Question: I am using Horizontal Listview to display the four images in a screen fitted, such that these images will be obtained from Database.
My main.xml is as follows
'''
<RelativeLayout xmlns:android="http://schemas.android.com/apk/res/android"
xmlns:tools="http://schemas.android.com/tools"
android:layout_width="match_parent"
android:layout_height="match_parent" >
<com.test.hlistview.HorizListview
android:id="@+id/hlvSimpleList"
android:layout_width="match_parent"
android:layout_height="match_parent" />
</RelativeLayout>
'''
MainActivity class is as follows
'''
public class MainActivity extends Activity {
HorizListview hlist;
private int[] imageid = new int[] { R.drawable.lion, R.drawable.love,
R.drawable.android, R.drawable.handshake };
private String[] imagename = new String[] { "Lion", "Love", "Android",
"Handshake" };
List<Details> additems;
@Override
protected void onCreate(Bundle savedInstanceState) {
super.onCreate(savedInstanceState);
setContentView(R.layout.activity_main);
hlist = (HorizListview) findViewById(R.id.hlvSimpleList);
additems = new ArrayList<Details>();
Log.i("Length of array", "size is" + imagename.length);
int length = imagename.length;
for (int i = 0; i < length; i++) {
Details det = new Details(imageid[i], imagename[i]);
additems.add(det);
}
CAdapter c = new CAdapter(this, additems);
hlist.setAdapter(c);
}
}
'''
I have imageview and Textview in a tablelayout , that xml is as follows which i named as photo.xml
'''
<?xml version="1.0" encoding="utf-8"?>
<TableLayout xmlns:android="http://schemas.android.com/apk/res/android"
android:layout_width="match_parent"
android:layout_height="match_parent"
android:layout_marginLeft="10dp"
android:layout_marginRight="10dp"
android:background="@android:color/black"
android:gravity="center_vertical" >
<TableRow
android:id="@+id/row1"
android:layout_width="wrap_content"
android:layout_height="wrap_content" >
<LinearLayout
android:id="@+id/layout1"
android:layout_width="wrap_content"
android:layout_height="wrap_content"
android:orientation="vertical" >
<ImageView
android:id="@+id/image1"
android:layout_width="150dp"
android:layout_height="150dp"
android:background="@drawable/mymilan_circle_white" />
<TextView
android:id="@+id/tv1"
android:layout_width="wrap_content"
android:layout_height="wrap_content" />
</LinearLayout>
<LinearLayout
android:id="@+id/layout2"
android:layout_width="wrap_content"
android:layout_height="wrap_content"
android:layout_alignParentRight="true"
android:layout_alignParentTop="true"
android:orientation="vertical" >
<ImageView
android:id="@+id/image2"
android:layout_width="150dp"
android:layout_height="150dp"
android:background="@drawable/mymilan_circle_white" />
<TextView
android:id="@+id/tv2"
android:layout_width="wrap_content"
android:layout_height="wrap_content" />
</LinearLayout>
</TableRow>
<TableRow
android:id="@+id/row2"
android:layout_width="wrap_content"
android:layout_height="wrap_content" >
<LinearLayout
android:id="@+id/layout3"
android:layout_width="wrap_content"
android:layout_height="wrap_content"
android:orientation="vertical" >
<ImageView
android:id="@+id/image3"
android:layout_width="150dp"
android:layout_height="150dp"
android:background="@drawable/mymilan_circle_white" />
<TextView
android:id="@+id/tv3"
android:layout_width="wrap_content"
android:layout_height="wrap_content" />
</LinearLayout>
<LinearLayout
android:id="@+id/layout4"
android:layout_width="wrap_content"
android:layout_height="wrap_content"
android:layout_alignParentRight="true"
android:layout_below="@id/layout2"
android:orientation="vertical" >
<ImageView
android:id="@+id/image4"
android:layout_width="150dp"
android:layout_height="150dp"
android:background="@drawable/mymilan_circle_white" />
<TextView
android:id="@+id/tv4"
android:layout_width="wrap_content"
android:layout_height="wrap_content" />
</LinearLayout>
</TableRow>
</TableLayout>
'''
Now my custom Adapter class is as follows.
'''
public class CAdapter extends ArrayAdapter<Details> {
private LayoutInflater mInflater;
private List<Details> item;
private Context con;
private int newpostion;
public CAdapter(Context context, List<Details> objects) {
super(context, R.layout.photo, objects);
this.con = context;
this.item = objects;
mInflater = (LayoutInflater) getContext().getSystemService(
Context.LAYOUT_INFLATER_SERVICE);
}
@Override
public int getCount() {
return item.size()/4;
}
@Override
public View getView(int position, View convertView, ViewGroup parent) {
Holder holder;
newpostion = 0 * position;
newpostion = 0 * position+1;
newpostion = 0 * position+2;
newpostion = 0 * position+3;
if (convertView == null) {
// Inflate the view since it does not exist
convertView = mInflater.inflate(R.layout.photo, parent, false);
// Create and save off the holder in the tag so we get quick access to inner fields
// This must be done for performance reasons
holder = new Holder();
Log.i("VIEW HOLDER", "Position is" + newpostion);
holder.trow = (TableRow) convertView.findViewById(R.id.row1);
holder.trow2 = (TableRow) convertView.findViewById(R.id.row2);
holder.image = (ImageView) convertView
.findViewById(R.id.image1);
holder.textview = (TextView) convertView.findViewById(R.id.tv1);
holder.thirdimage = (ImageView)convertView.findViewById(R.id.image3);
holder.ttextview = (TextView) convertView.findViewById(R.id.tv3);
holder.secondimage = (ImageView) convertView
.findViewById(R.id.image2);
holder.stextview = (TextView) convertView.findViewById(R.id.tv2);
holder.fourthimage = (ImageView) convertView.findViewById(R.id.image4);
holder.ftextview = (TextView) convertView.findViewById(R.id.tv4);
convertView.setTag(holder);
} else {
holder = (Holder) convertView.getTag();
}
Details det = (Details) getItem(newpostion);
for (int i = 0; i < item.size(); i++) {
if(i ==0){
holder.textview.setText(det.getImgname());
holder.image.setBackgroundResource(det.getImgid());
}else if(i ==1){
holder.stextview.setText(det.getImgname());
holder.secondimage.setBackgroundResource(det.getImgid());
}else if(i ==2){
holder.thirdimage.setBackgroundResource(det.getImgid());
holder.ttextview.setText(det.getImgname());
}else if(i==3){
holder.fourthimage.setBackgroundResource(det.getImgid());
holder.ftextview.setText(det.getImgname());
}
}
return convertView;
}
/** View holder for the views we need access to */
private static class Holder {
public TextView textview;
public TextView stextview;
public TextView ttextview;
public TextView ftextview;
public TableRow trow;
public TableRow trow2;
public ImageView image;
public ImageView secondimage;
public ImageView thirdimage;
public ImageView fourthimage;
}
}
'''
But my output is like this..
I want four different images over there. 1. Lion,2.Love,3.Android and 4. Handshake. But i am getting only handshake in all the four positions.I am new to android. Please help me in this regard, thanks a lot in advance.
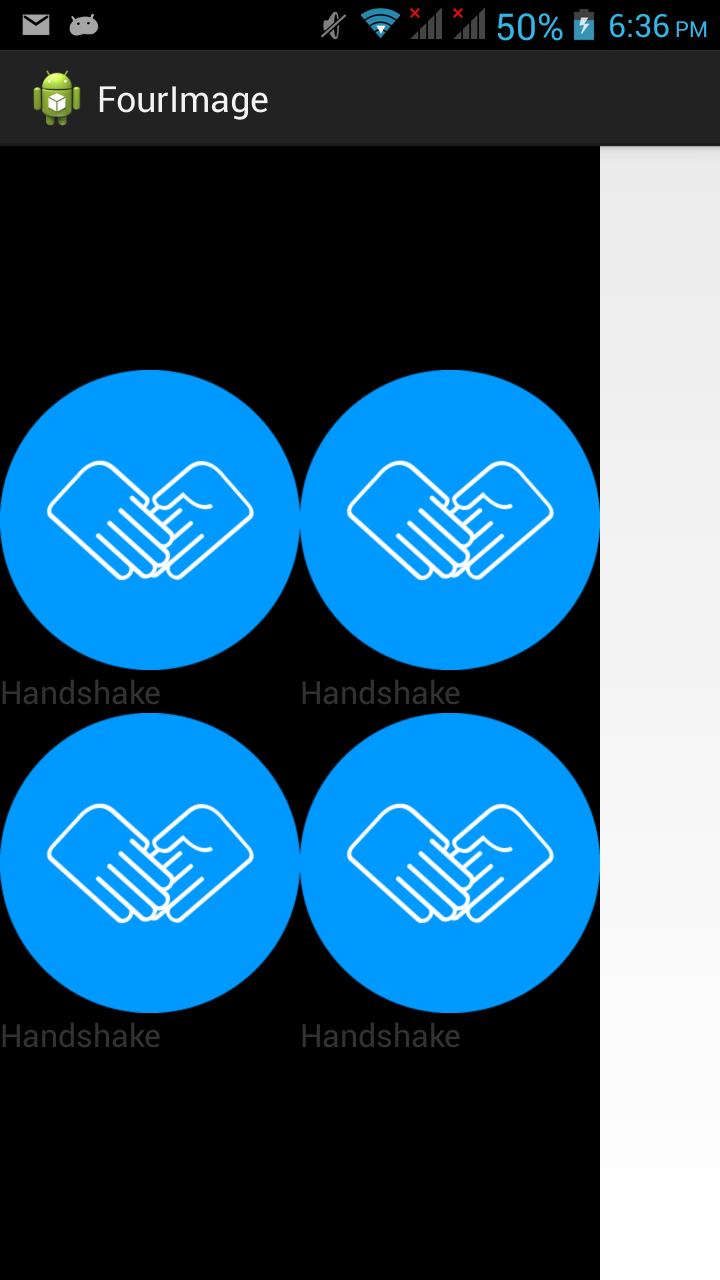
Answer: '''
public class CAdapter extends ArrayAdapter<Details> {
private LayoutInflater mInflater;
private List<Details> item;
private Context con;
public CAdapter(Context context, List<Details> objects) {
super(context, R.layout.photo, objects);
this.con = context;
this.item = objects;
mInflater = (LayoutInflater) getContext().getSystemService(
Context.LAYOUT_INFLATER_SERVICE);
}
@Override
public int getCount() {
if(item.size()%4 == 0){
return item.size()/4;
}else
return (item.size()/4)+1;
}
@Override
public View getView(int position, View convertView, ViewGroup parent) {
Holder holder;
/*newpostion = 0 * position;
newpostion = 0 * position+1;
newpostion = 0 * position+2;
newpostion = 0 * position+3;*/
if (convertView == null) {
// Inflate the view since it does not exist
convertView = mInflater.inflate(R.layout.photo, parent, false);
// Create and save off the holder in the tag so we get quick access to inner fields
// This must be done for performance reasons
holder = new Holder();
Log.i("VIEW HOLDER", "Position is" + position);
holder.lay1 = (LinearLayout) convertView.findViewById(R.id.layout1);
holder.lay2 = (LinearLayout) convertView.findViewById(R.id.layout2);
holder.lay3 = (LinearLayout) convertView.findViewById(R.id.layout3);
holder.lay4 = (LinearLayout) convertView.findViewById(R.id.layout4);
holder.image = (ImageView) convertView
.findViewById(R.id.image1);
holder.textview = (TextView) convertView.findViewById(R.id.tv1);
holder.thirdimage = (ImageView)convertView.findViewById(R.id.image3);
holder.ttextview = (TextView) convertView.findViewById(R.id.tv3);
holder.secondimage = (ImageView) convertView
.findViewById(R.id.image2);
holder.stextview = (TextView) convertView.findViewById(R.id.tv2);
holder.fourthimage = (ImageView) convertView.findViewById(R.id.image4);
holder.ftextview = (TextView) convertView.findViewById(R.id.tv4);
convertView.setTag(holder);
} else {
holder = (Holder) convertView.getTag();
}
int i = 0 * position;
if(i<=item.size()){
Details det = (Details) getItem(i);
holder.lay1.setVisibility(View.VISIBLE);
holder.textview.setText(det.getImgname());
holder.image.setBackgroundResource(det.getImgid());
}
int j = 0*position+1;
if(j<=item.size()){
Details det = (Details)getItem(j);
holder.lay2.setVisibility(View.VISIBLE);
holder.stextview.setText(det.getImgname());
holder.secondimage.setBackgroundResource(det.getImgid());
}
int k = 0* position+2;
if(k<item.size()){
Details det = (Details)getItem(k);
holder.lay3.setVisibility(View.VISIBLE);
holder.thirdimage.setBackgroundResource(det.getImgid());
holder.ttextview.setText(det.getImgname());
}
int l = 0* position+3;
if(l<item.size()){
Details det = (Details)getItem(l);
holder.lay4.setVisibility(View.VISIBLE);
holder.fourthimage.setBackgroundResource(det.getImgid());
holder.ftextview.setText(det.getImgname());
}
return convertView;
}
/** View holder for the views we need access to */
private static class Holder {
public TextView textview;
public TextView stextview;
public TextView ttextview;
public TextView ftextview;
public ImageView image;
public ImageView secondimage;
public ImageView thirdimage;
public ImageView fourthimage;
public LinearLayout lay1;
public LinearLayout lay2;
public LinearLayout lay3;
public LinearLayout lay4;
}
}
'''
I got the output as follows
hence i got the output..